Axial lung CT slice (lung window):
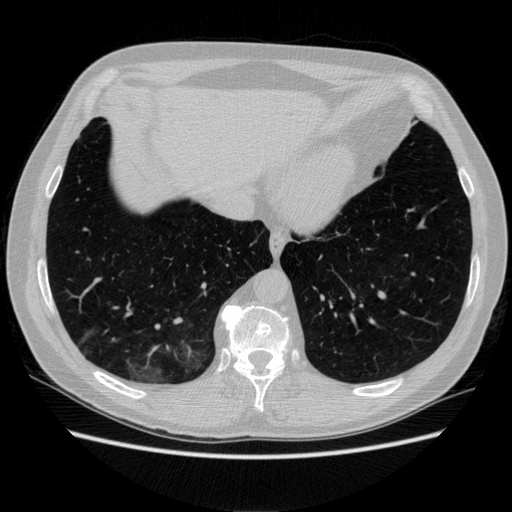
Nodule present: no